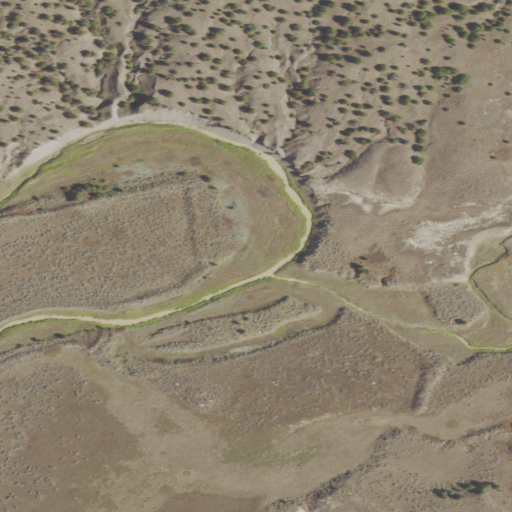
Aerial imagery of valley in Montana named Maggie Draw containing grassland, shrub, evergreen forest, woody wetlands, and deciduous forest